Field crop: maize
Growth stage: 1
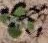
Species: chenopodium